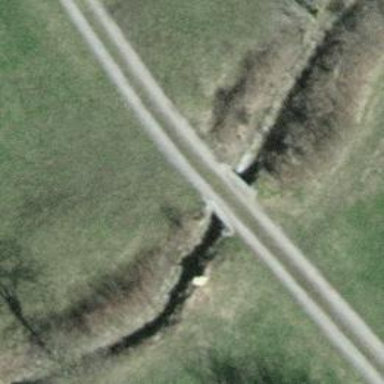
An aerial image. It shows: Culvert tunnel.